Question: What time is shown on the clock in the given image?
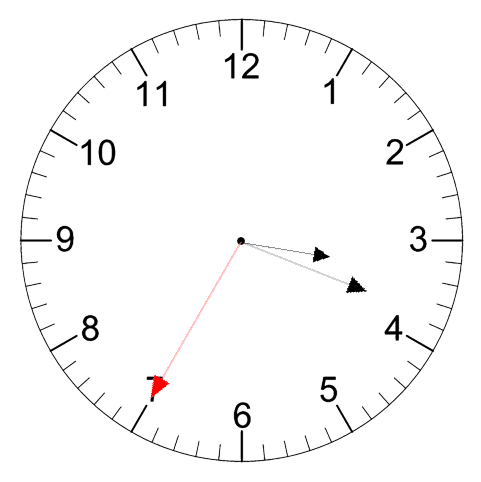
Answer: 03:18:35